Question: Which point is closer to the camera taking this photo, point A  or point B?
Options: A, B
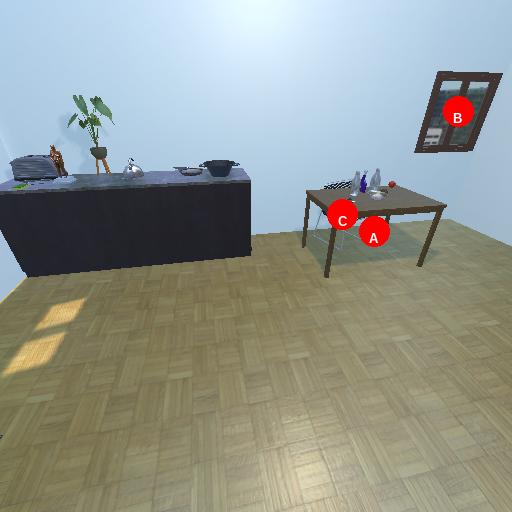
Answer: A